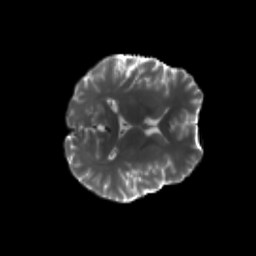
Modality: T2w
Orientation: axial
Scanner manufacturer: siemens
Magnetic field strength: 3 T
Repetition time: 4.16 s
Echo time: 0.0806 s